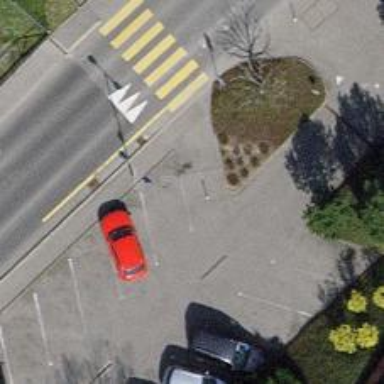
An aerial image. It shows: Parking area with surface.